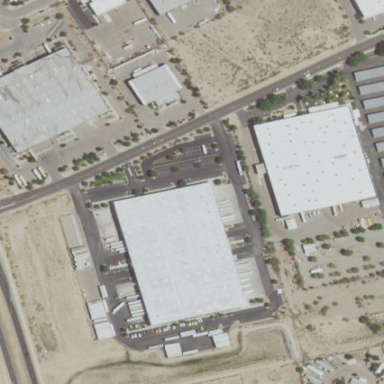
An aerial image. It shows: Commercial building.